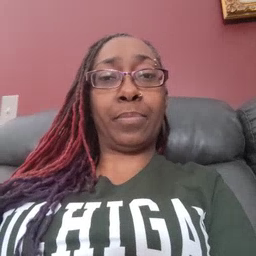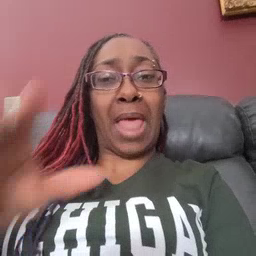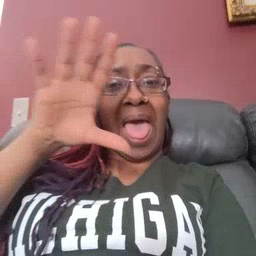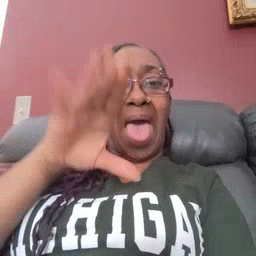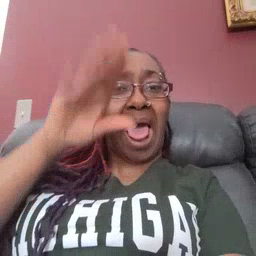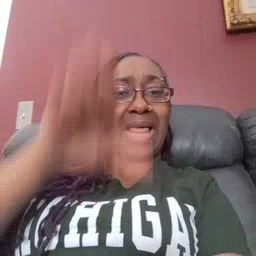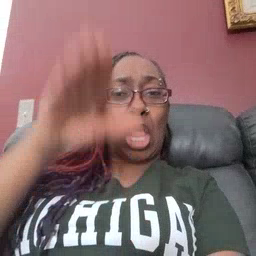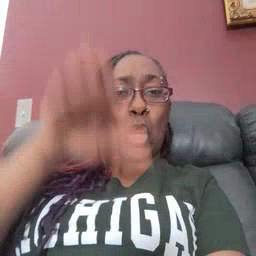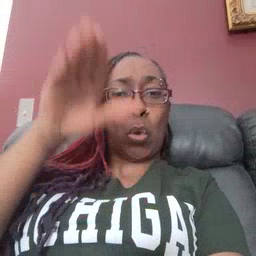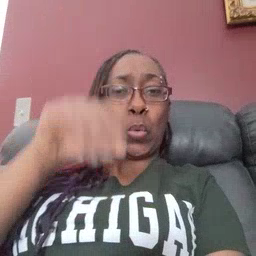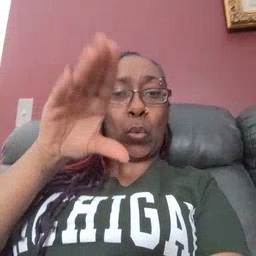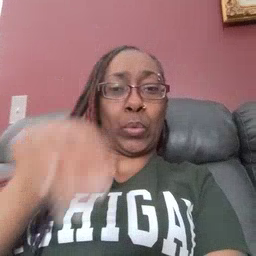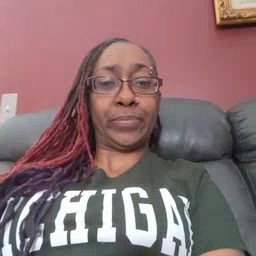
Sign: alligator